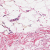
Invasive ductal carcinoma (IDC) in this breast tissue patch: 0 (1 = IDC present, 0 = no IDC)